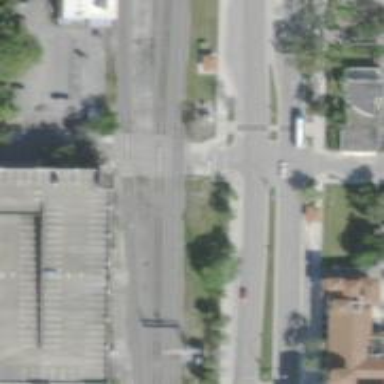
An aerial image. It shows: Railway crossing.